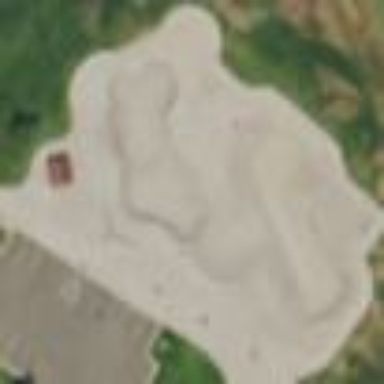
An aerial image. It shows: Concrete pitch for leisure land activities.